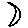
Label: moon